Question: I have a table that I want to pivot

but the dates are in columns and I'm not sure how I can pivot all columns, after that I can pd.to_datetime and sort it.
any help is appreciated.
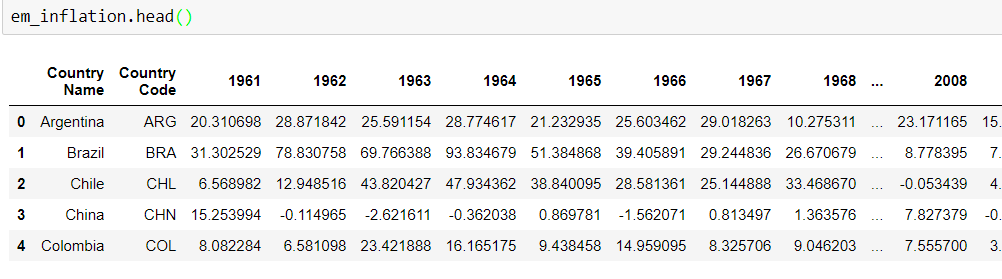
Answer: I think you need <URL>:
'''
df = df.melt(id_vars=['Country Name','Country Code'], value_name='year', var_name='val')
print (df.head())
Country Name Country Code val year
0 Argentina ARG 1961 20.310698
1 Brazil BRA 1961 31.302529
2 Chile CHL 1961 6.568982
3 China CHN 1961 15.253994
4 Colombia COL 1961 8.082284
'''
Or <URL>:
'''
df = (df.set_index(['Country Name','Country Code'])
.stack()
.reset_index(name='val')
.rename(columns={'level_2':'year'}))
print (df.head())
Country Name Country Code year val
0 Argentina ARG 1961 20.310698
1 Argentina ARG 1962 28.871842
2 Argentina ARG 1963 25.591154
3 Argentina ARG 1964 28.774617
4 Argentina ARG 1965 21.232935
'''